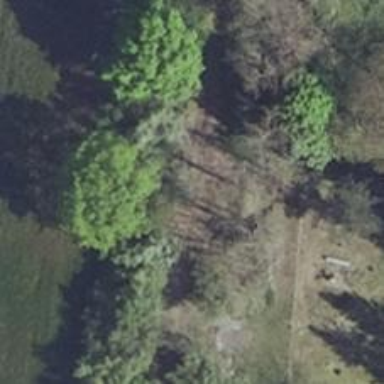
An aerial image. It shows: Abandoned railway.